Question: Team Foundation Server 2013 offers a Continuous Integration build service. In the process of settings this up in Visual Studio 2013, I ran into dialog for selecting GIT branches to watch:

What should I do if I want to trigger the build for all commits?
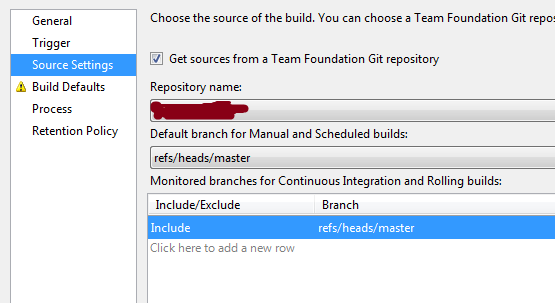
Answer: I figured it out! I can write 'refs/heads/*' into 'Include' section. Every name is going to be matched by the star.